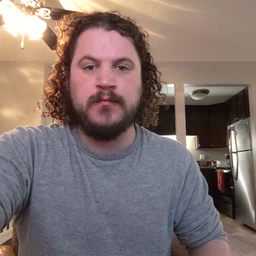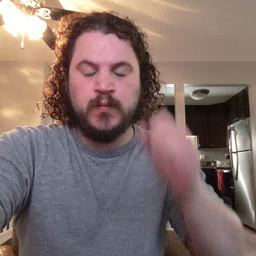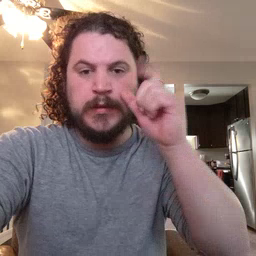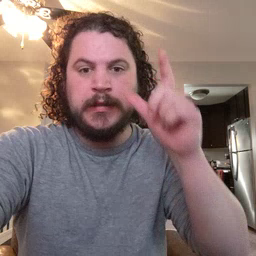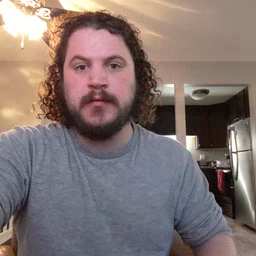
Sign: awake